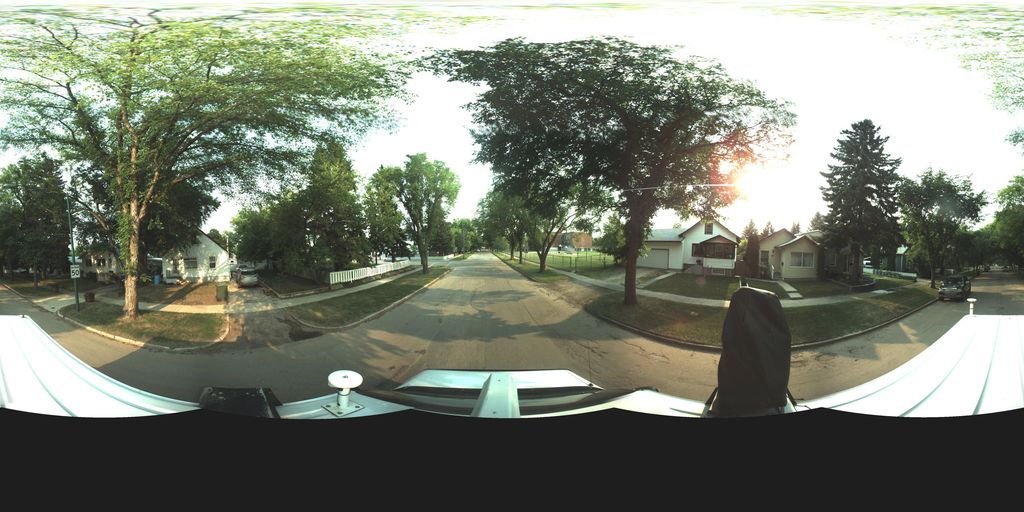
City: saskatoon